Question: I need to get count of rows per month in current year. I have SQL database with field reg_date where contains date in format '2018-10-10' (Year-Month-Date).
Look, i wrote this SQL request and have result:
'''
SELECT distinct extract(month from reg_date) as Months,
COUNT(*) as RegCount
FROM Orders
GROUP BY Months
'''

As you can see, i have all month and theirs counts. But i need data only from current year. How can i integrate this condition?
I need the Count of rows per month in current year.
Thanks!
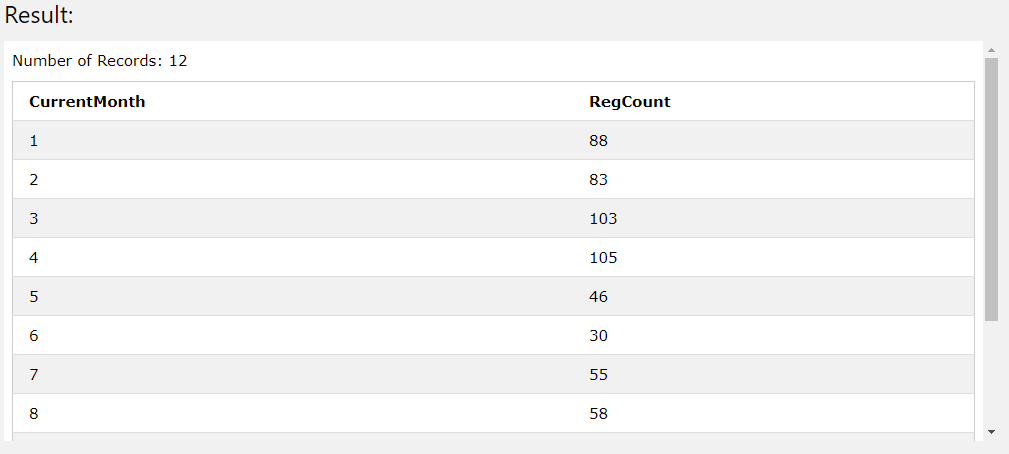
Answer: - 'Distinct''Group By'- <URL>
In order to consider only the rows from current year, we can thus use:
'''
WHERE YEAR(reg_date) = YEAR(CURDATE())
'''
However, using a function on a column in 'Where' clause impedes the usage of Indexing (if defined) on 'reg_date' column. So, we can rather use the following instead:
'''
WHERE reg_date BETWEEN '2018-01-01' AND '2018-12-31'
'''
In order to make it more generic (year number agnostic), we can do the following instead:
'''
WHERE reg_date
BETWEEN MAKEDATE(YEAR(CURDATE()), 1) AND
LAST_DAY(DATE_ADD(NOW(), INTERVAL 12-MONTH(NOW()) MONTH))
'''
OR,
'''
WHERE reg_date
BETWEEN MAKEDATE(YEAR(CURDATE()), 1) AND
MAKEDATE(YEAR(CURDATE()), IF(MOD(YEAR(CURDATE()), 4), 365, 366))
'''
Try the following query instead:
'''
SELECT MONTH(reg_date) AS Months,
COUNT(*) AS RegCount
FROM Orders
WHERE reg_date
BETWEEN MAKEDATE(YEAR(CURDATE()), 1) AND
MAKEDATE(YEAR(CURDATE()), IF(MOD(YEAR(CURDATE()), 4), 365, 366))
GROUP BY Months
'''